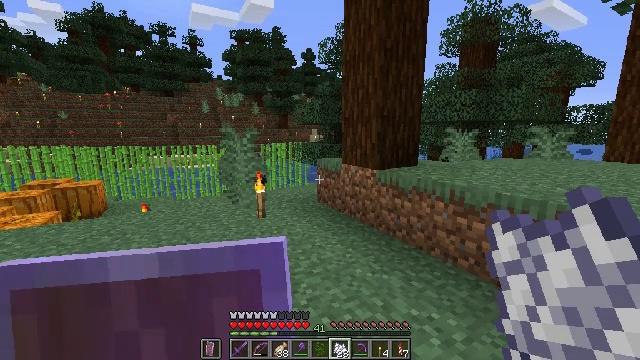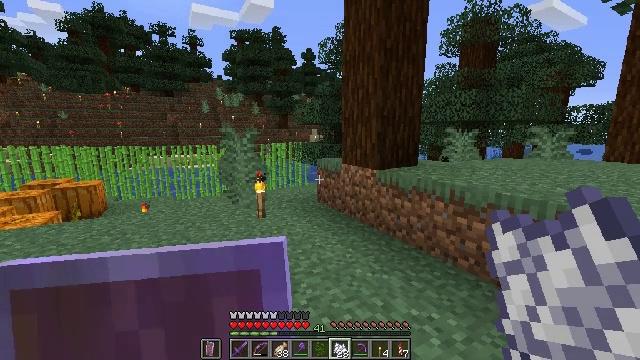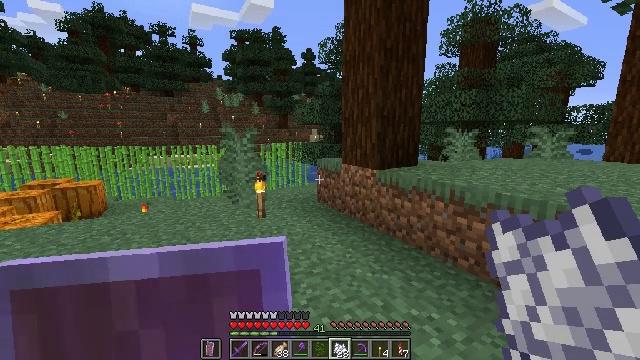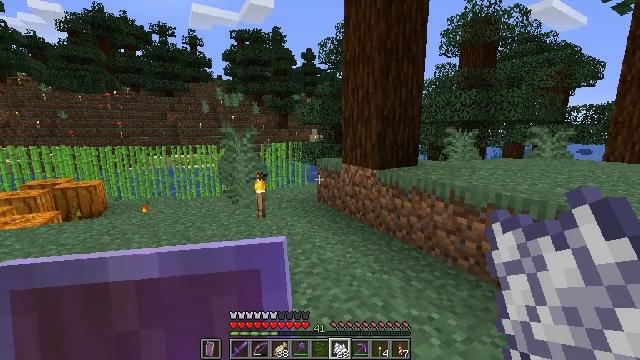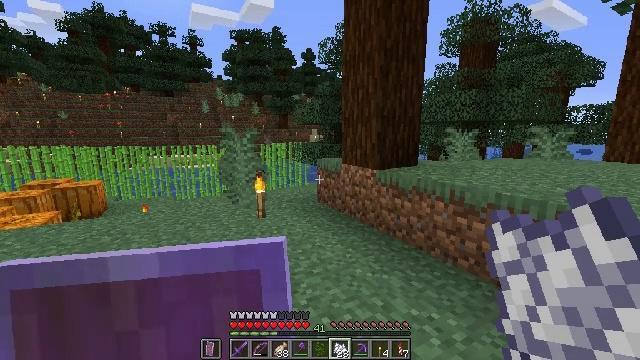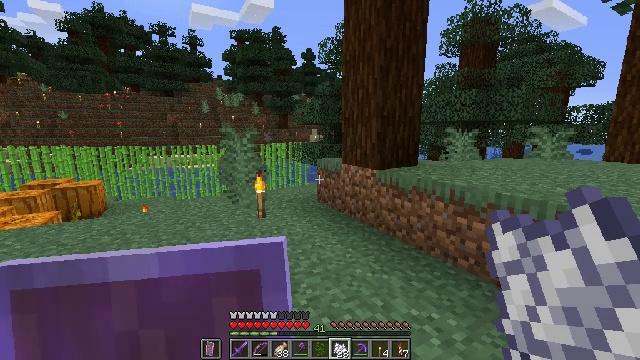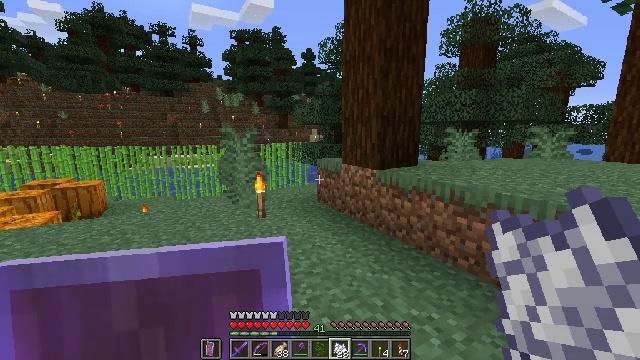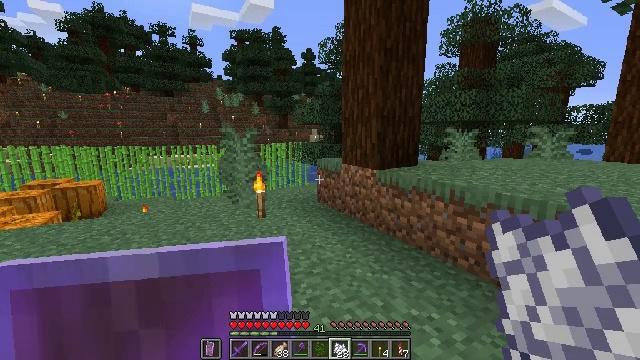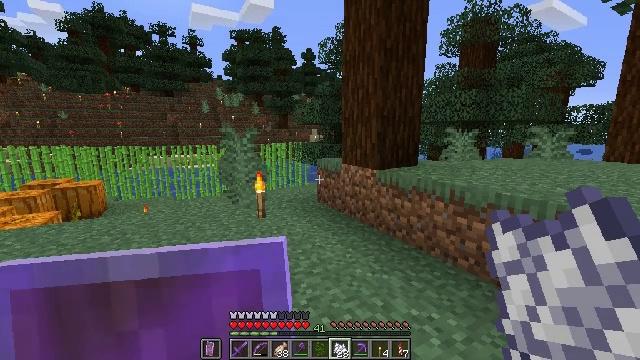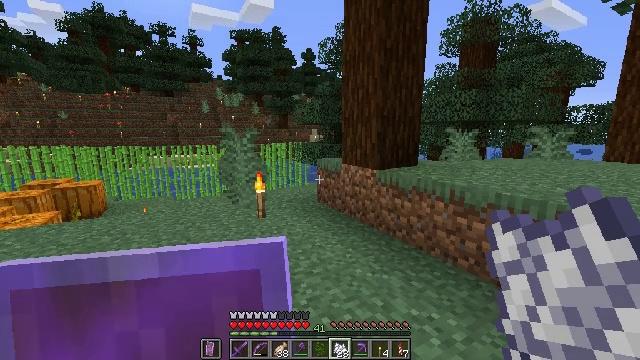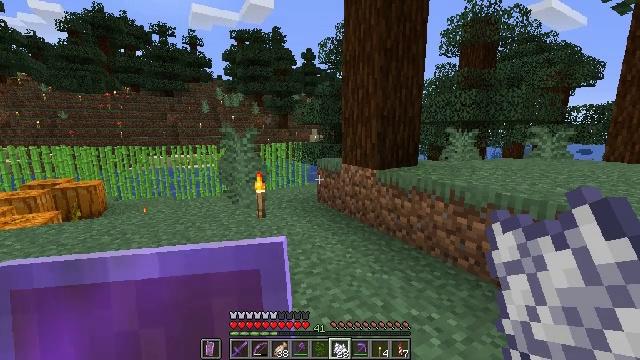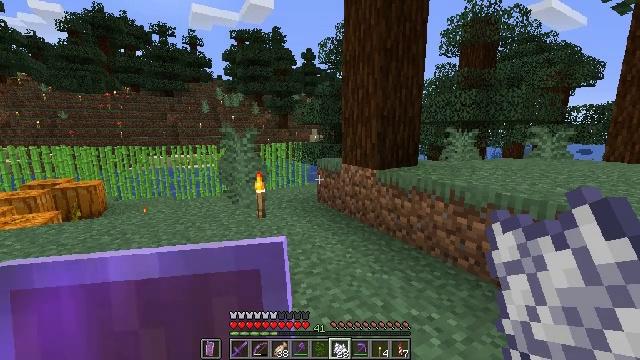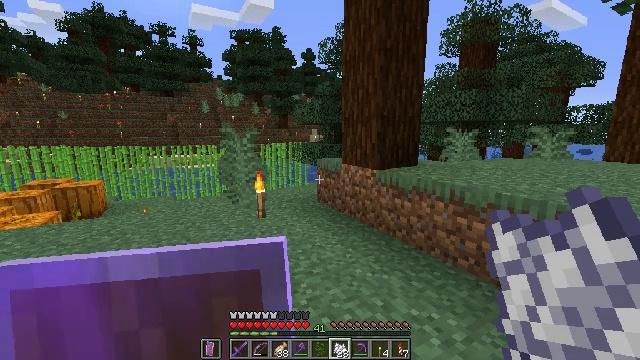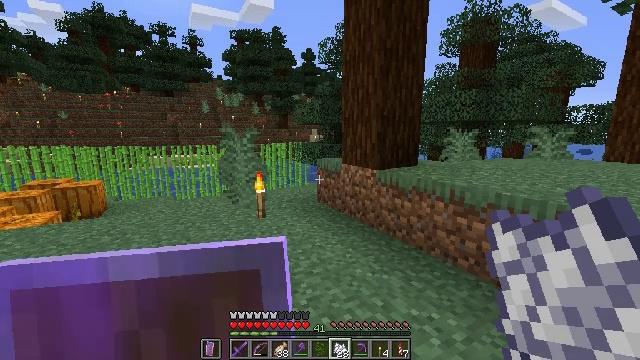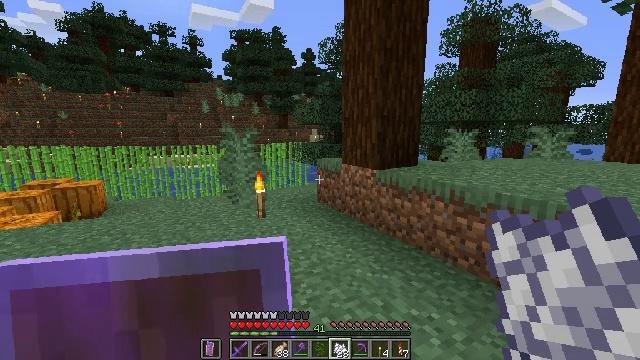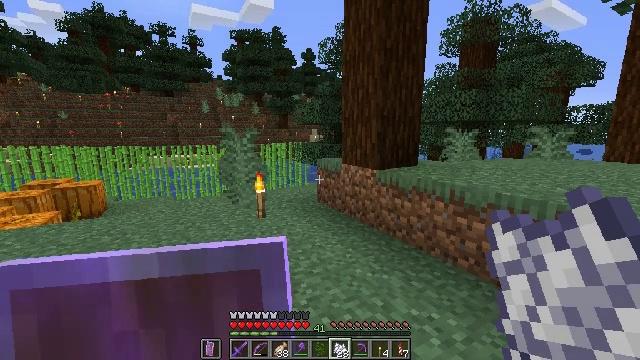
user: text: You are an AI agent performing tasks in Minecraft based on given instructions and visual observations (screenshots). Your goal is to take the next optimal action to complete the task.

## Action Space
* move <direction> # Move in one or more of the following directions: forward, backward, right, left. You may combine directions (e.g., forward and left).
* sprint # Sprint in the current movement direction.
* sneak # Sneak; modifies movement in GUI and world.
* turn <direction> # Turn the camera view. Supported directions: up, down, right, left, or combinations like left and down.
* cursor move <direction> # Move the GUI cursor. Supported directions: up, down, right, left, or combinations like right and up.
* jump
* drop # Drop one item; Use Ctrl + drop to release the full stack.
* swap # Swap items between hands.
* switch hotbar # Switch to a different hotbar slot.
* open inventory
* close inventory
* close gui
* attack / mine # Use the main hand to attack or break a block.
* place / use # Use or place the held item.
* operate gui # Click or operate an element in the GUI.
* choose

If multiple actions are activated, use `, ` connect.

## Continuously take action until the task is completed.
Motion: motion action
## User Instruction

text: Clear the jungle leaves to make way.
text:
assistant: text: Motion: no_op
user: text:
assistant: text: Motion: no_op
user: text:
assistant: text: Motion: no_op
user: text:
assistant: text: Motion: no_op
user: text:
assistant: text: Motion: no_op
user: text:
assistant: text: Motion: no_op
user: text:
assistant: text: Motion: no_op
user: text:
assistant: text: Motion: no_op
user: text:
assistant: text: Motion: no_op
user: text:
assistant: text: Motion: no_op
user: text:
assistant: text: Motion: no_op
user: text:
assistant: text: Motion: no_op
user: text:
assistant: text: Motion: no_op
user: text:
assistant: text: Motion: no_op
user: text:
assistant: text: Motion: no_op
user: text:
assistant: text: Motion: no_op
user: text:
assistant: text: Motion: no_op
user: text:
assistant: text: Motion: no_op
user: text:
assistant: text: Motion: no_op
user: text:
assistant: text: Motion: no_op
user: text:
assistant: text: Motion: no_op
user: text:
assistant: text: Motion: no_op
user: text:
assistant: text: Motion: no_op
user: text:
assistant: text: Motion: move right
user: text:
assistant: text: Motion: move right
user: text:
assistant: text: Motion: move right
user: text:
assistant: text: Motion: move right
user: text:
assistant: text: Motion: move right
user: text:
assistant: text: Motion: move right
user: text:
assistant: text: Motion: no_op